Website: lowes
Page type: order-tracking
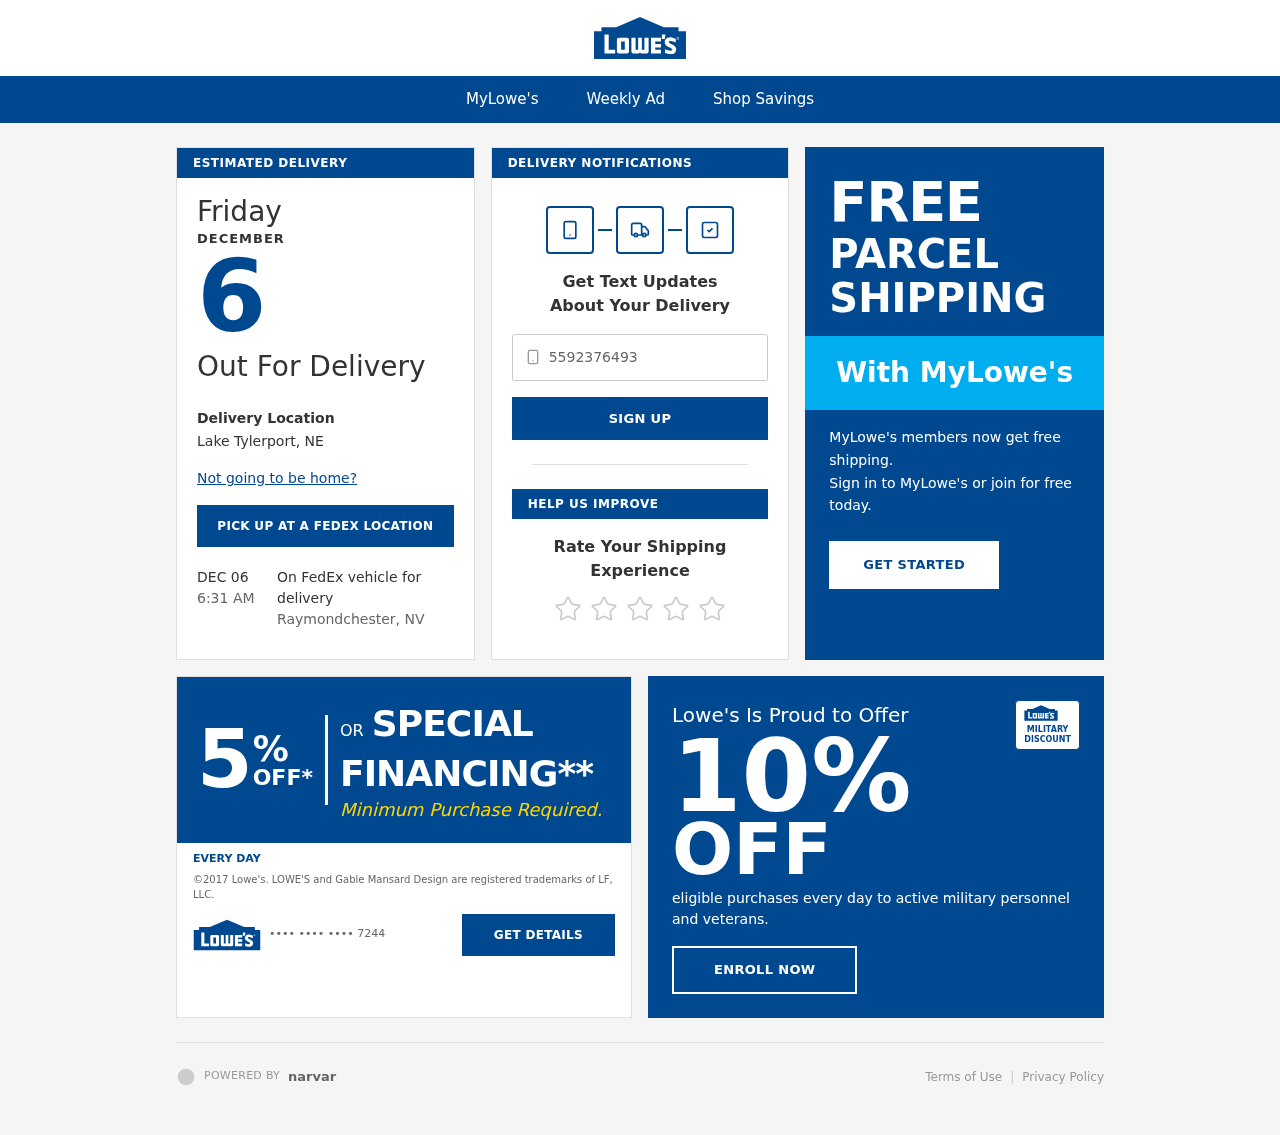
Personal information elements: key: PII_CARD_LAST4
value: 7244
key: PII_PHONE
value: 5592376493
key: PII_CITY_STATE
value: Lake Tylerport, NE
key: PII_CITY_STATE2
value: Raymondchester, NV
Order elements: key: ORDER_DELIVERY_DATE
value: DEC 06
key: ORDER_DELIVERY_DATE
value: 6:31 AM
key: ORDER_DELIVERY_DATE
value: DECEMBER
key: ORDER_DELIVERY_DATE
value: Friday
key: ORDER_DELIVERY_DATE
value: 6